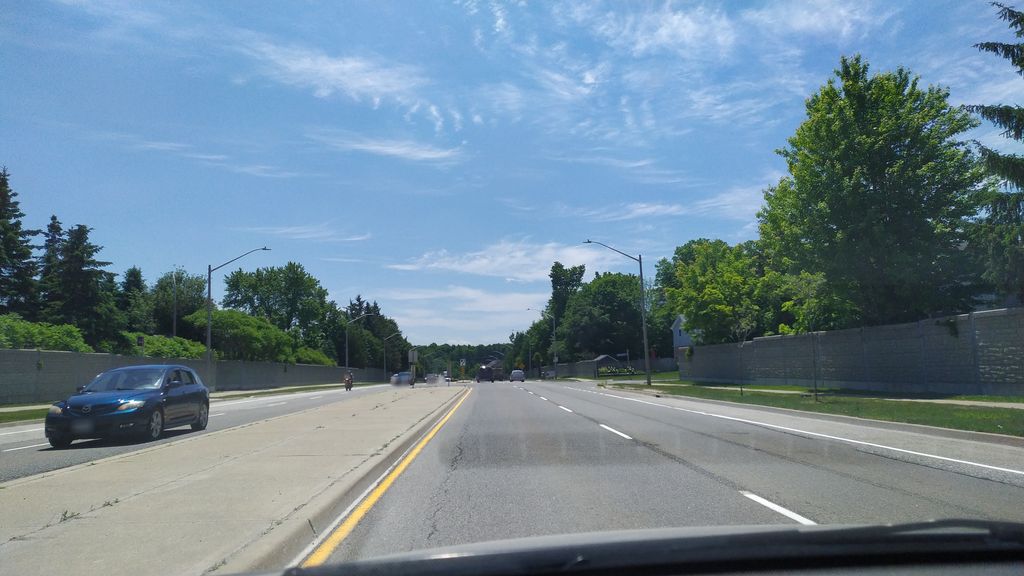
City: kitchener-waterloo